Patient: sex M, age 48
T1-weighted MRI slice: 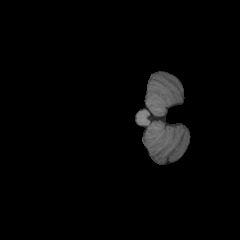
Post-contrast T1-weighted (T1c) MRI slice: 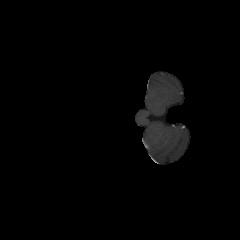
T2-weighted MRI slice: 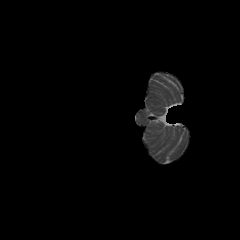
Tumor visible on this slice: no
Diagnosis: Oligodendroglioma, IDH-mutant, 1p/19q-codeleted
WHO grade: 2